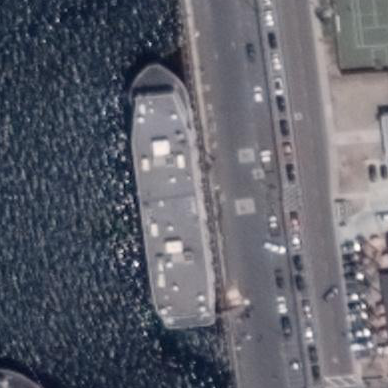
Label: civil